Field crop: tomato
Growth stage: 1
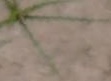
Species: cyperus